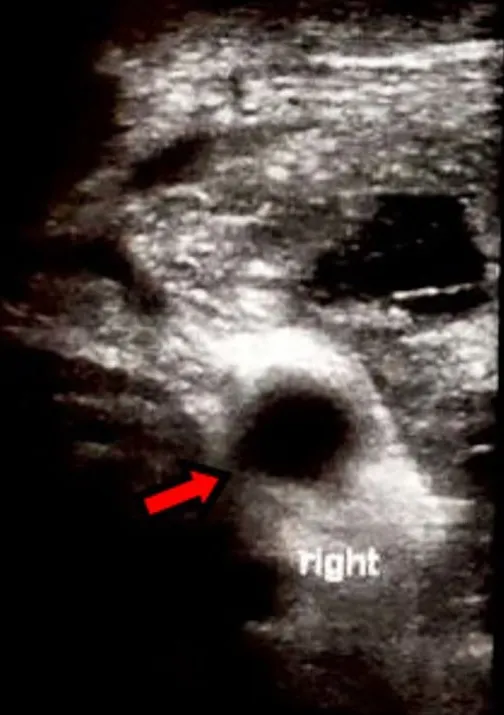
Intraoperative ultrasound revealing a 2 cm heterogeneous right-sided mass consistent with an abnormal right upper parathyroid gland.
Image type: radiology (ultrasound)